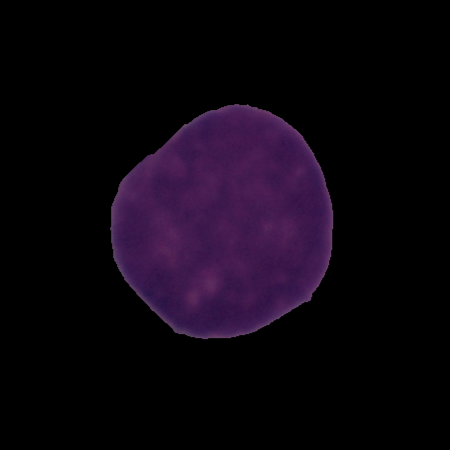
Label: cancer